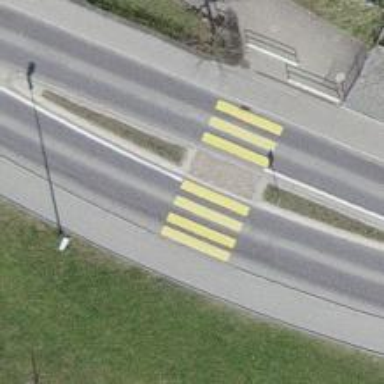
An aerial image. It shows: Uncontrolled zebra crossing with pedestrian island.